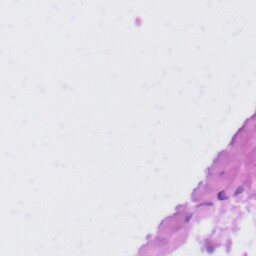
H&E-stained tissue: Liver